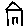
Label: house